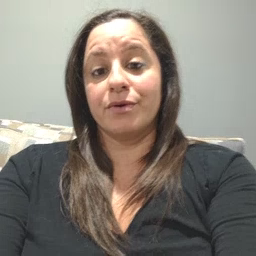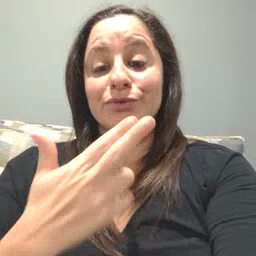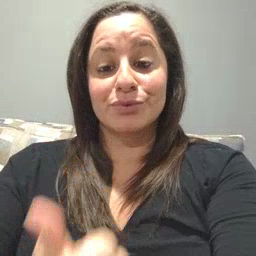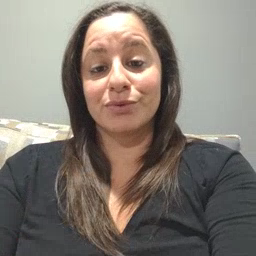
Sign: cute